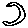
Label: moon